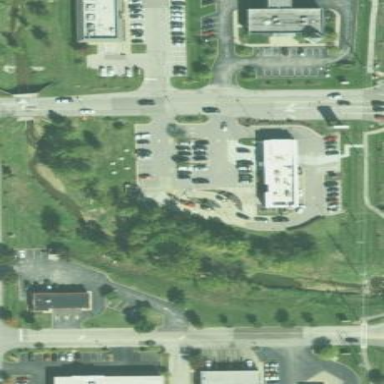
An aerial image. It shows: Retail area.